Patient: sex M, age 45
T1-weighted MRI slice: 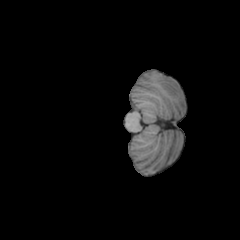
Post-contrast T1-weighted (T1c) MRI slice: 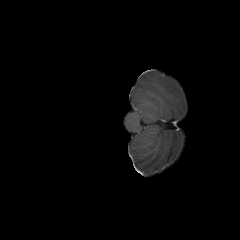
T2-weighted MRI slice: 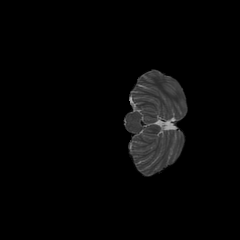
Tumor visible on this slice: no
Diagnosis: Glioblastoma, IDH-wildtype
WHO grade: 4